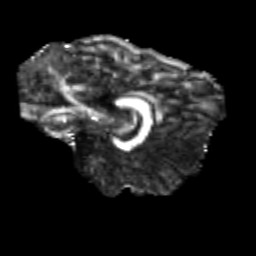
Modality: FA
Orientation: sagittal
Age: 23
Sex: female
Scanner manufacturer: siemens
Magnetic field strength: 3 T
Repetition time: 3.5 s
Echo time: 0.113 s